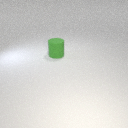
large green rubber cylinder